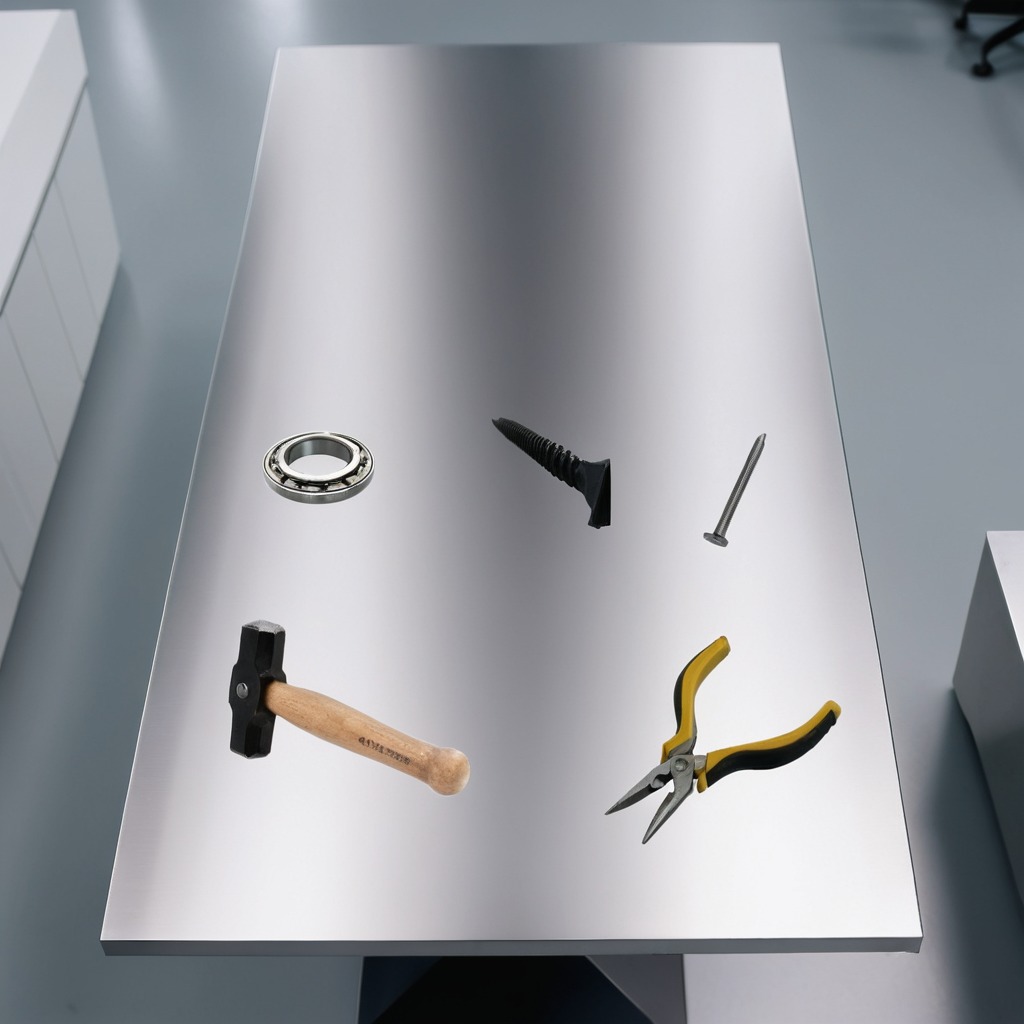
A metal ball bearing, a hammer, an iron nail, a metal machine screw, and a pair of pliers are lying on the stainless steel table.